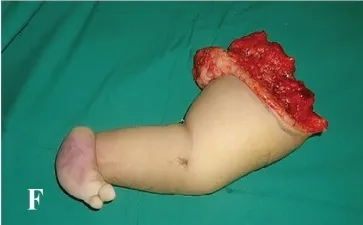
F: The ablated accessory limb.
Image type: medical_photograph (other_medical_photograph)